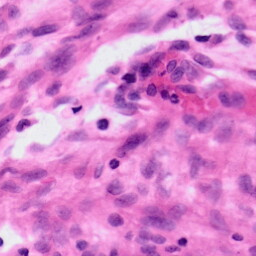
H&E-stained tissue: Ovarian